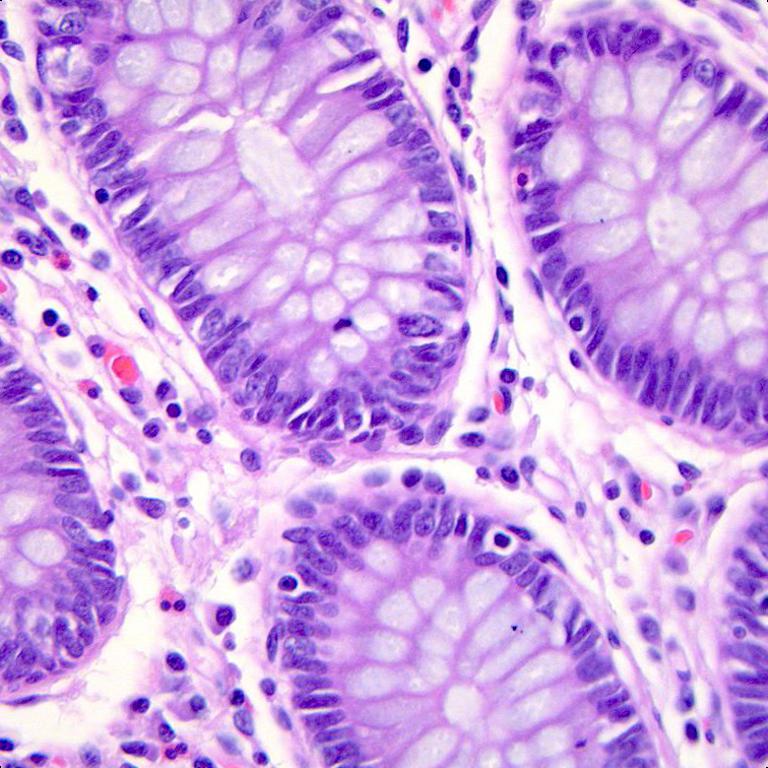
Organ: colon
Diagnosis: benign